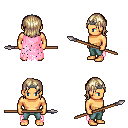
a pixel art fantasy rpg character, male body template, human, tanned skin, pink tattered cape, teal pants, white blonde long bangs hairstyle, iron tiara, spear, four views (front, back, left, right), 2x2 character sprite sheet, small pixel art, hard edges, no anti-aliasing